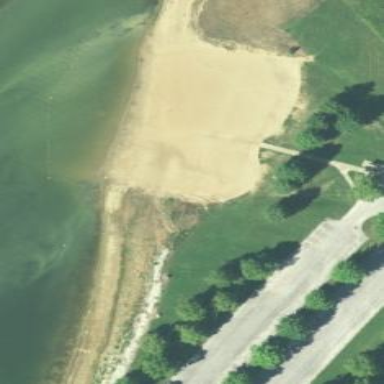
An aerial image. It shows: Sandy beach.